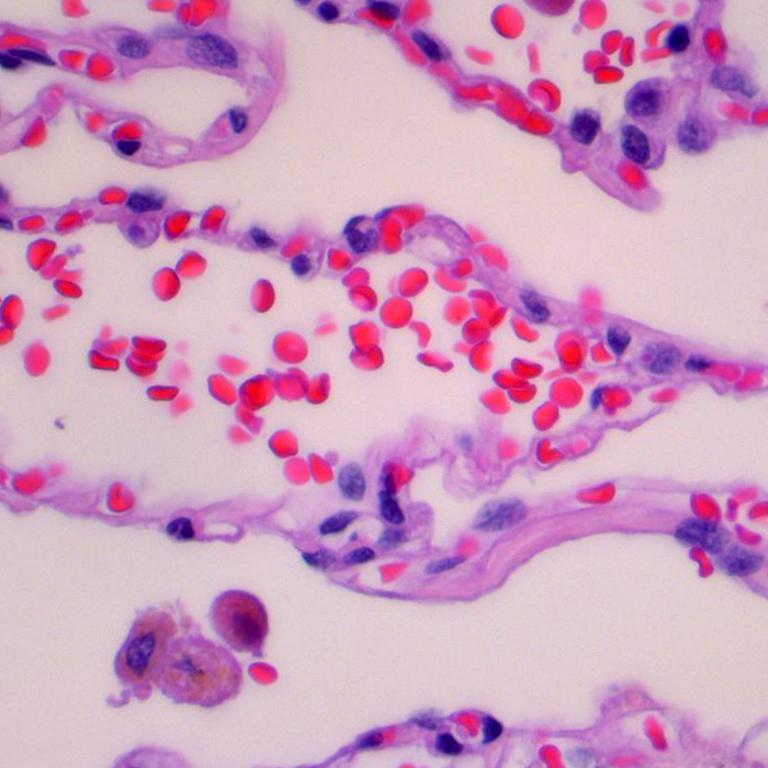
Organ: lung
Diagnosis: benign